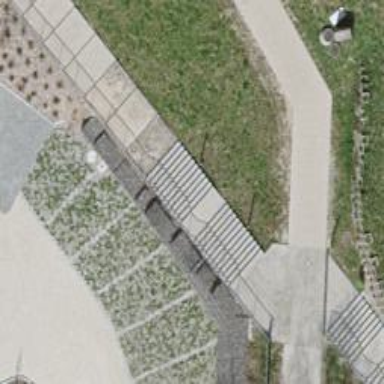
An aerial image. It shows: Set of steps made of paving stones.